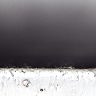
Metastatic tissue present: no